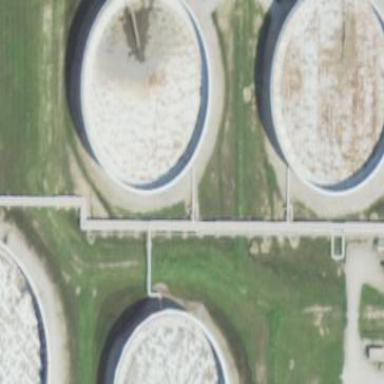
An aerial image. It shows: Storage tank which is man-made and housed in building.